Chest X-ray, PA view. Patient: 23 years old, sex M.
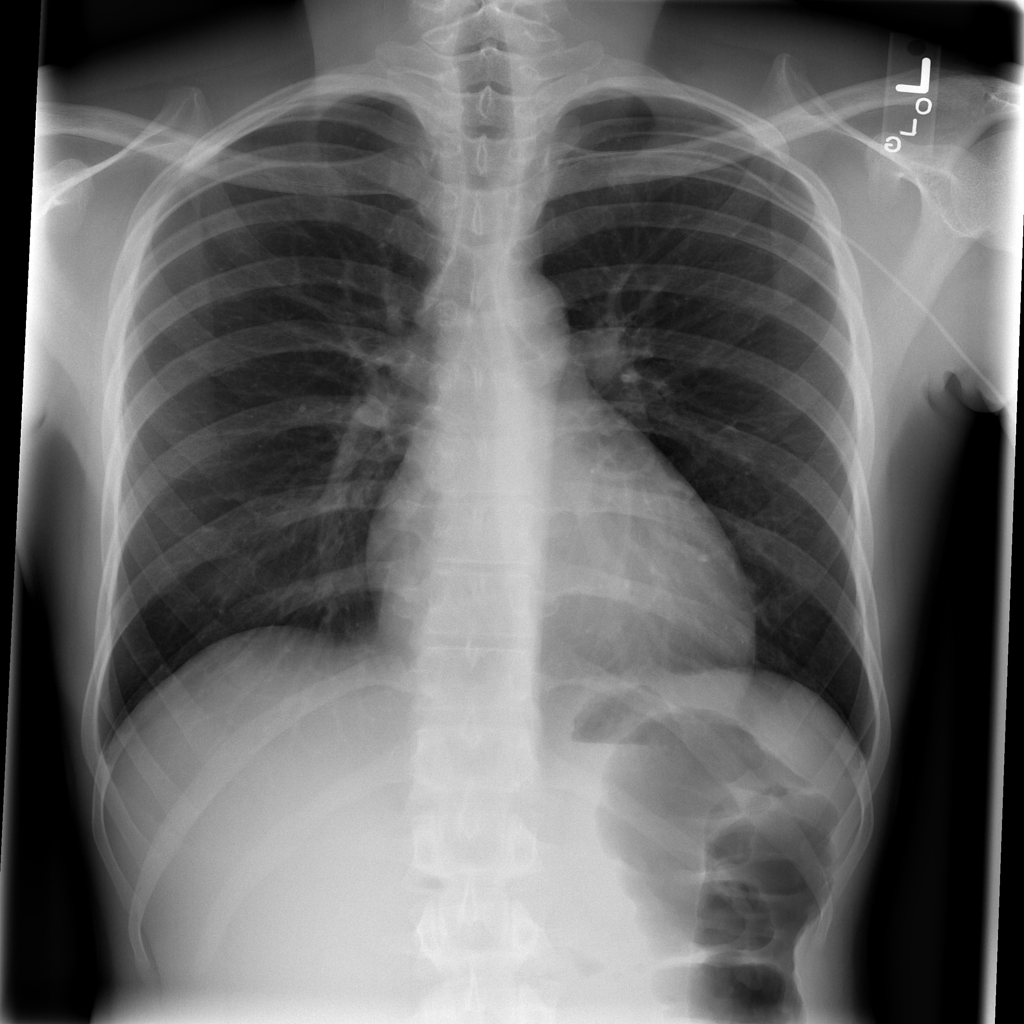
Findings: No Finding